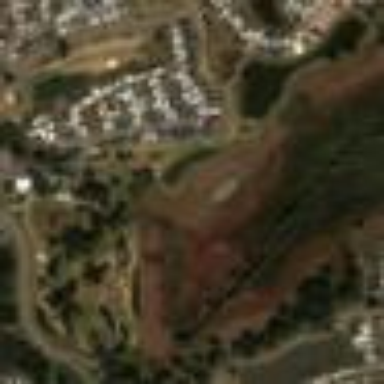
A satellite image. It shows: Golf course surrounded by greenery.